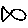
Label: fish